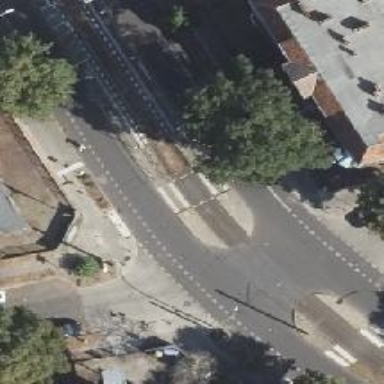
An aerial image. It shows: Uncontrolled tram railway crossing.